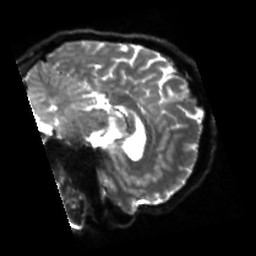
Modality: sbref
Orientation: sagittal
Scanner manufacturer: siemens
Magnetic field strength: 3 T
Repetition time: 4 s
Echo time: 0.0594 s